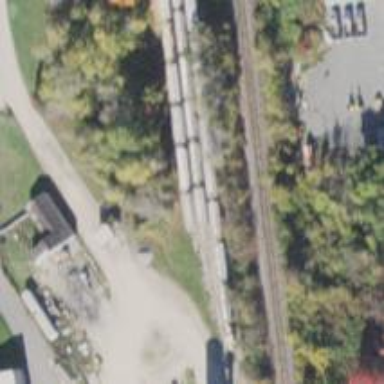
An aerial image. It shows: Railway spur service.